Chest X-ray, AP view. Patient: 41 years old, sex M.
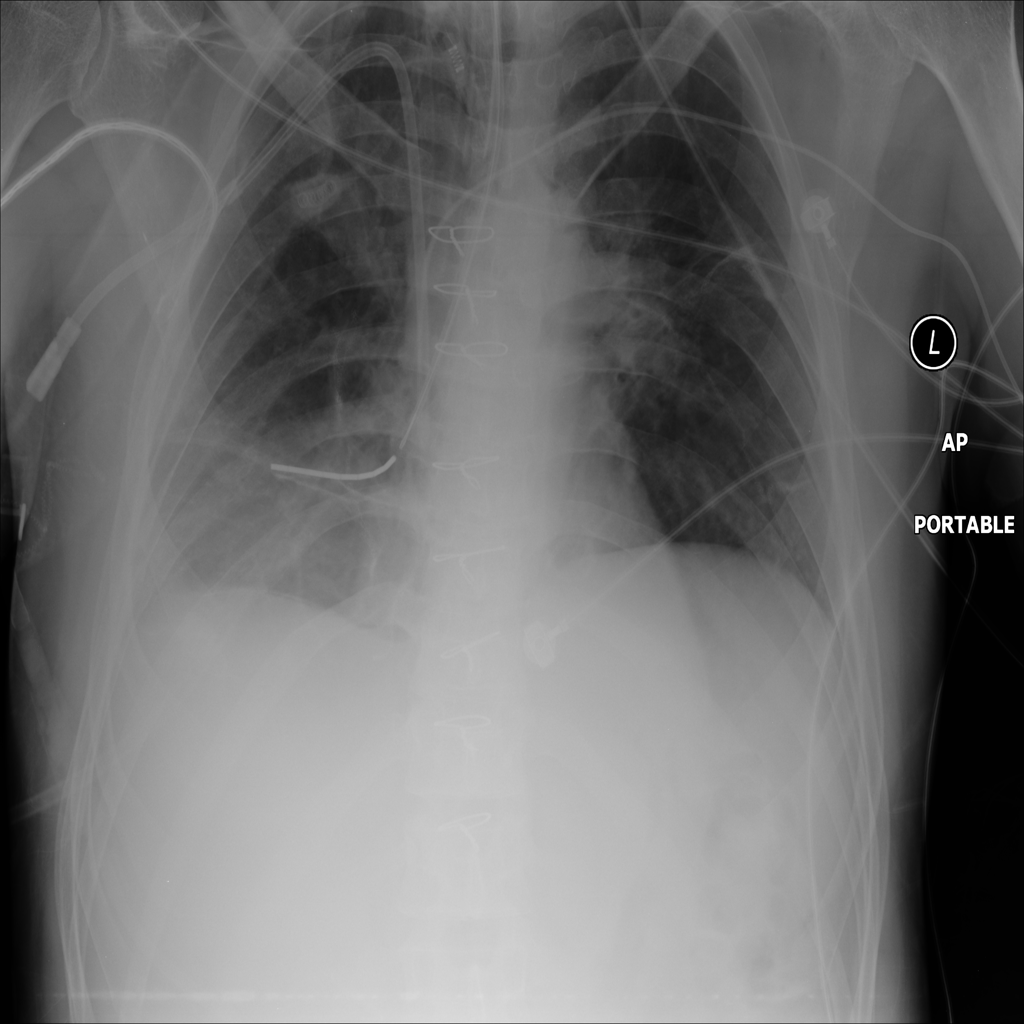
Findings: No Finding